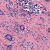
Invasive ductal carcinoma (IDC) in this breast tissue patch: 1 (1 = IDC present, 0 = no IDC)